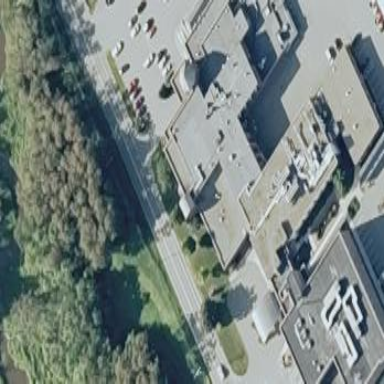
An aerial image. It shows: Hospital building.